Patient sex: M
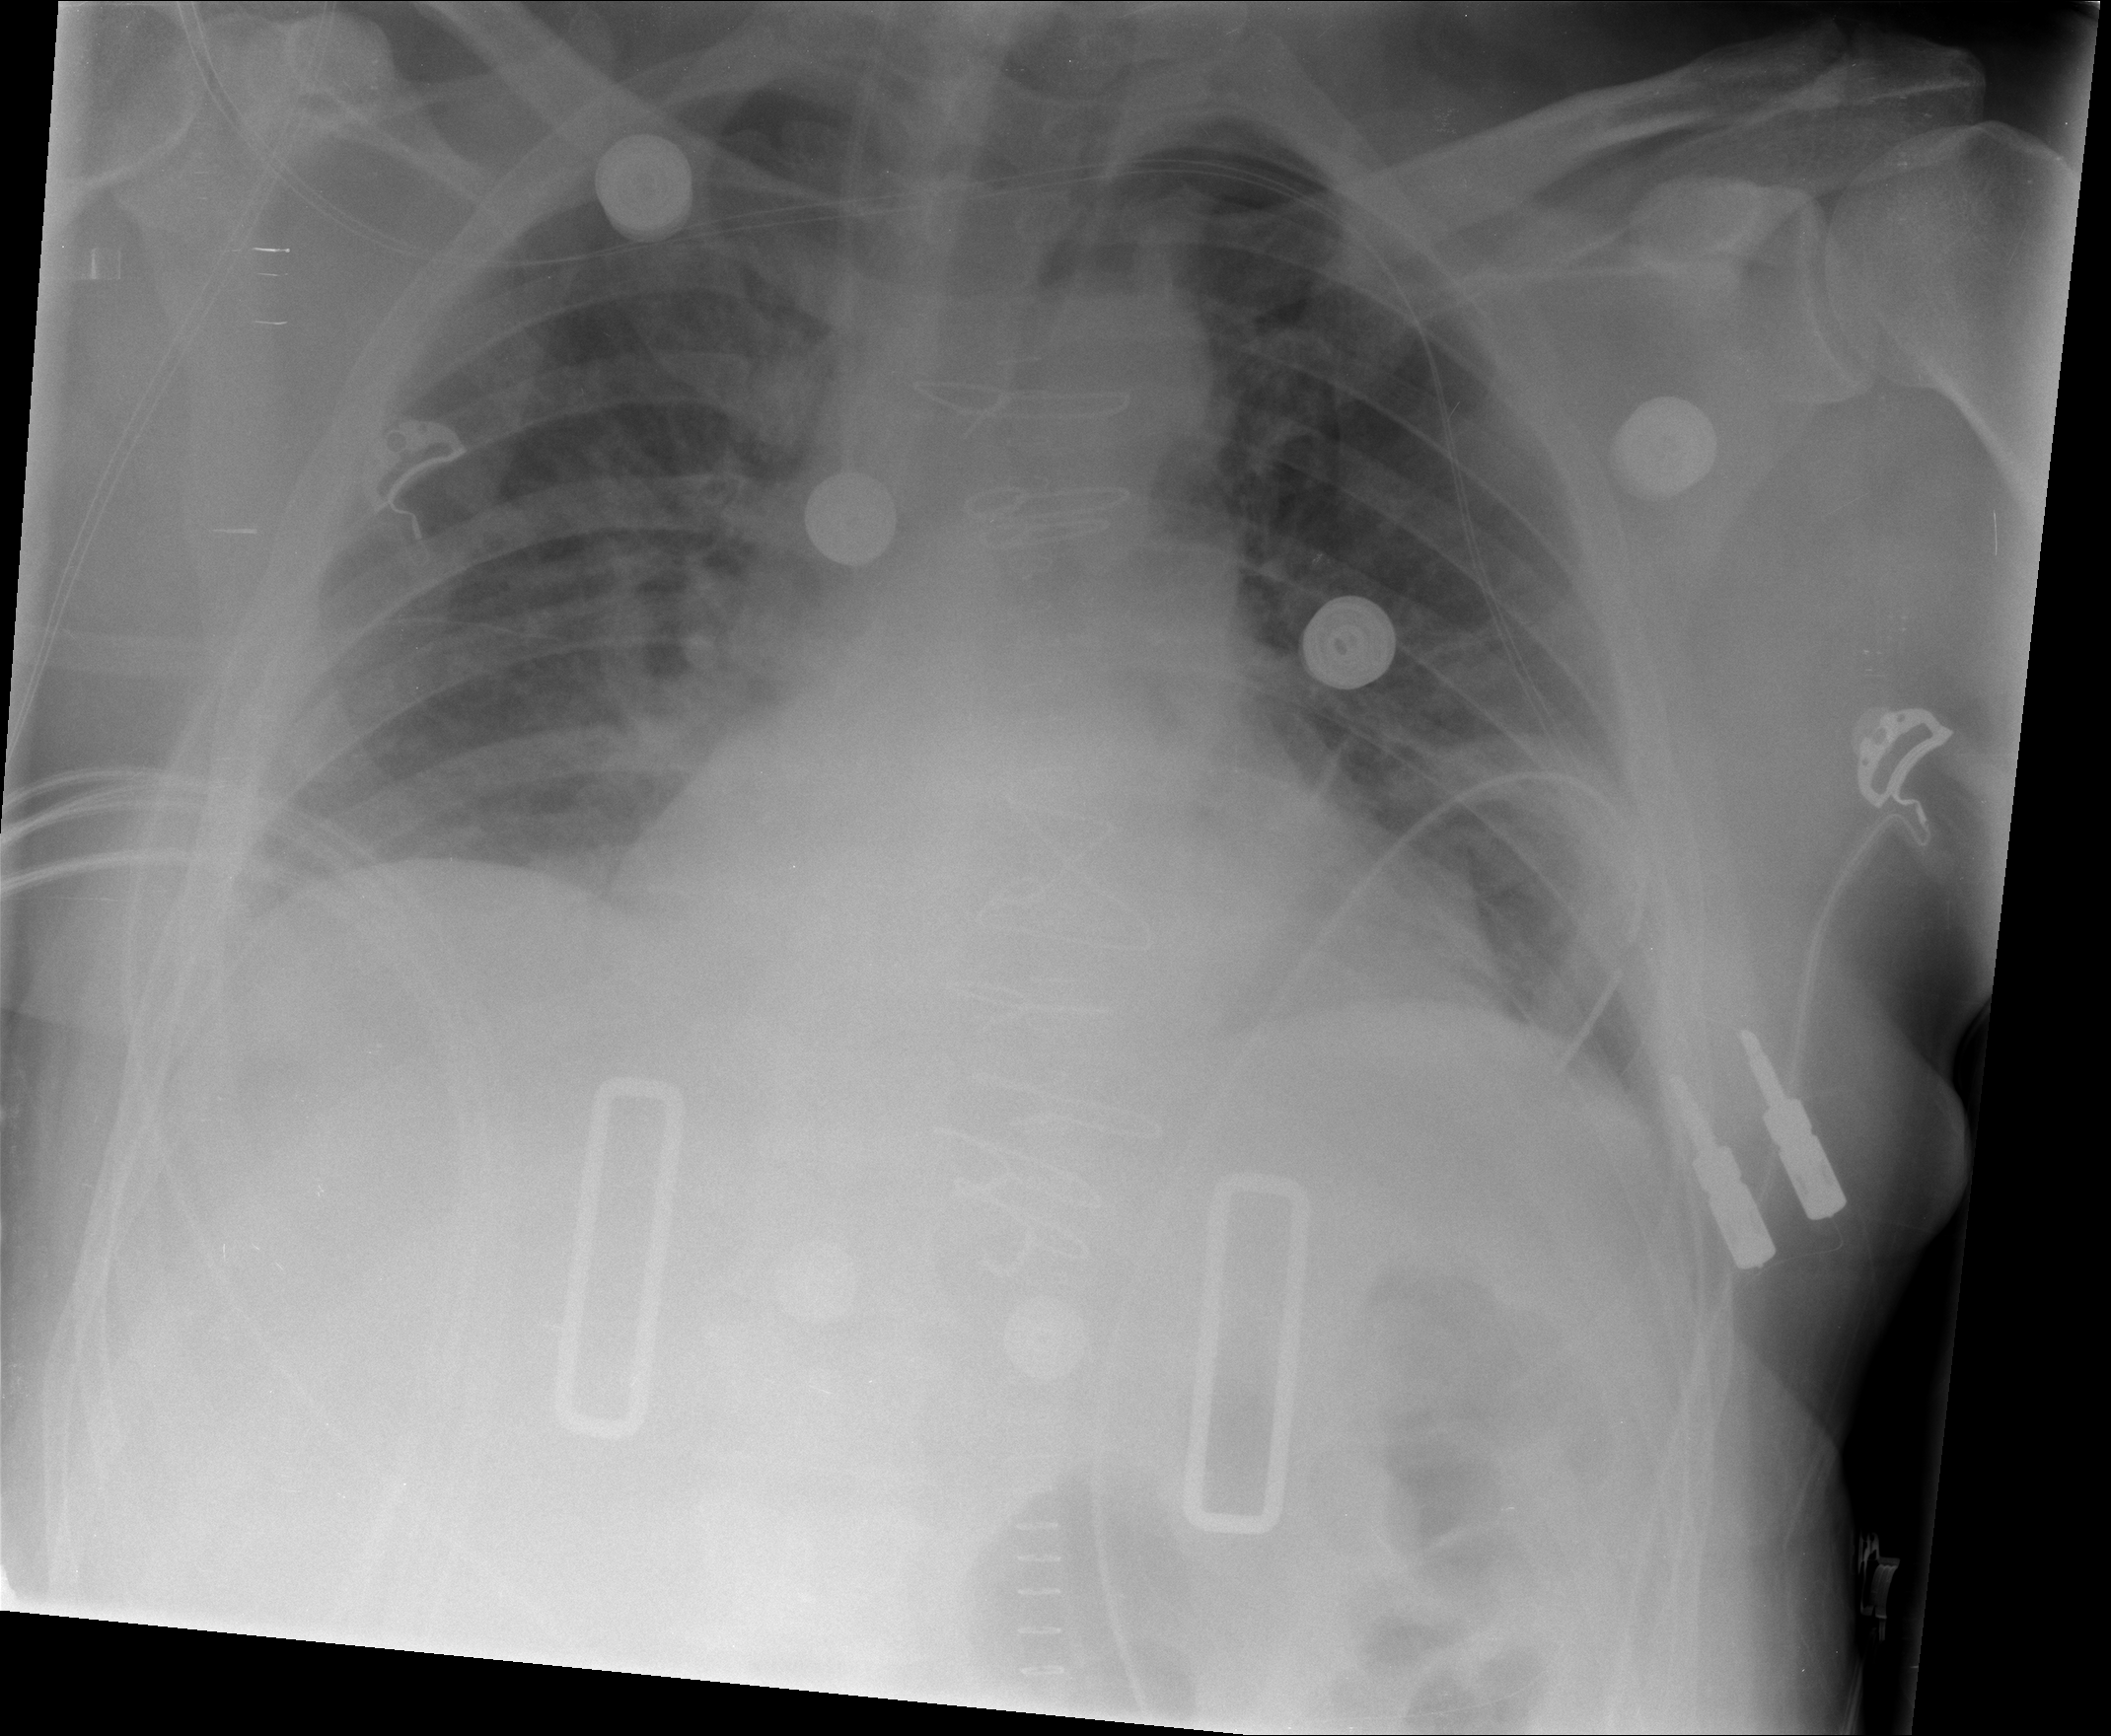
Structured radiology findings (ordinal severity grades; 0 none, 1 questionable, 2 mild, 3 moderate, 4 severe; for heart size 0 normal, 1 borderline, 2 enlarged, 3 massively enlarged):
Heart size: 2
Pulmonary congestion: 0
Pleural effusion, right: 1
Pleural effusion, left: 1
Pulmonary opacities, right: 2
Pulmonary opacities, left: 2
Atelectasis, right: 1
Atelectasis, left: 2